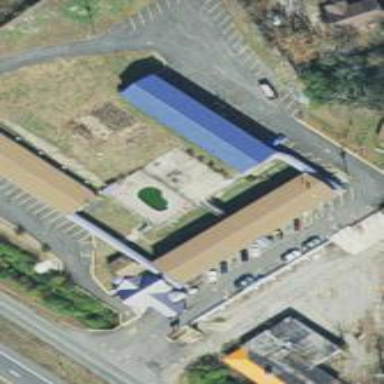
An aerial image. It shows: Motel.